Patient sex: M
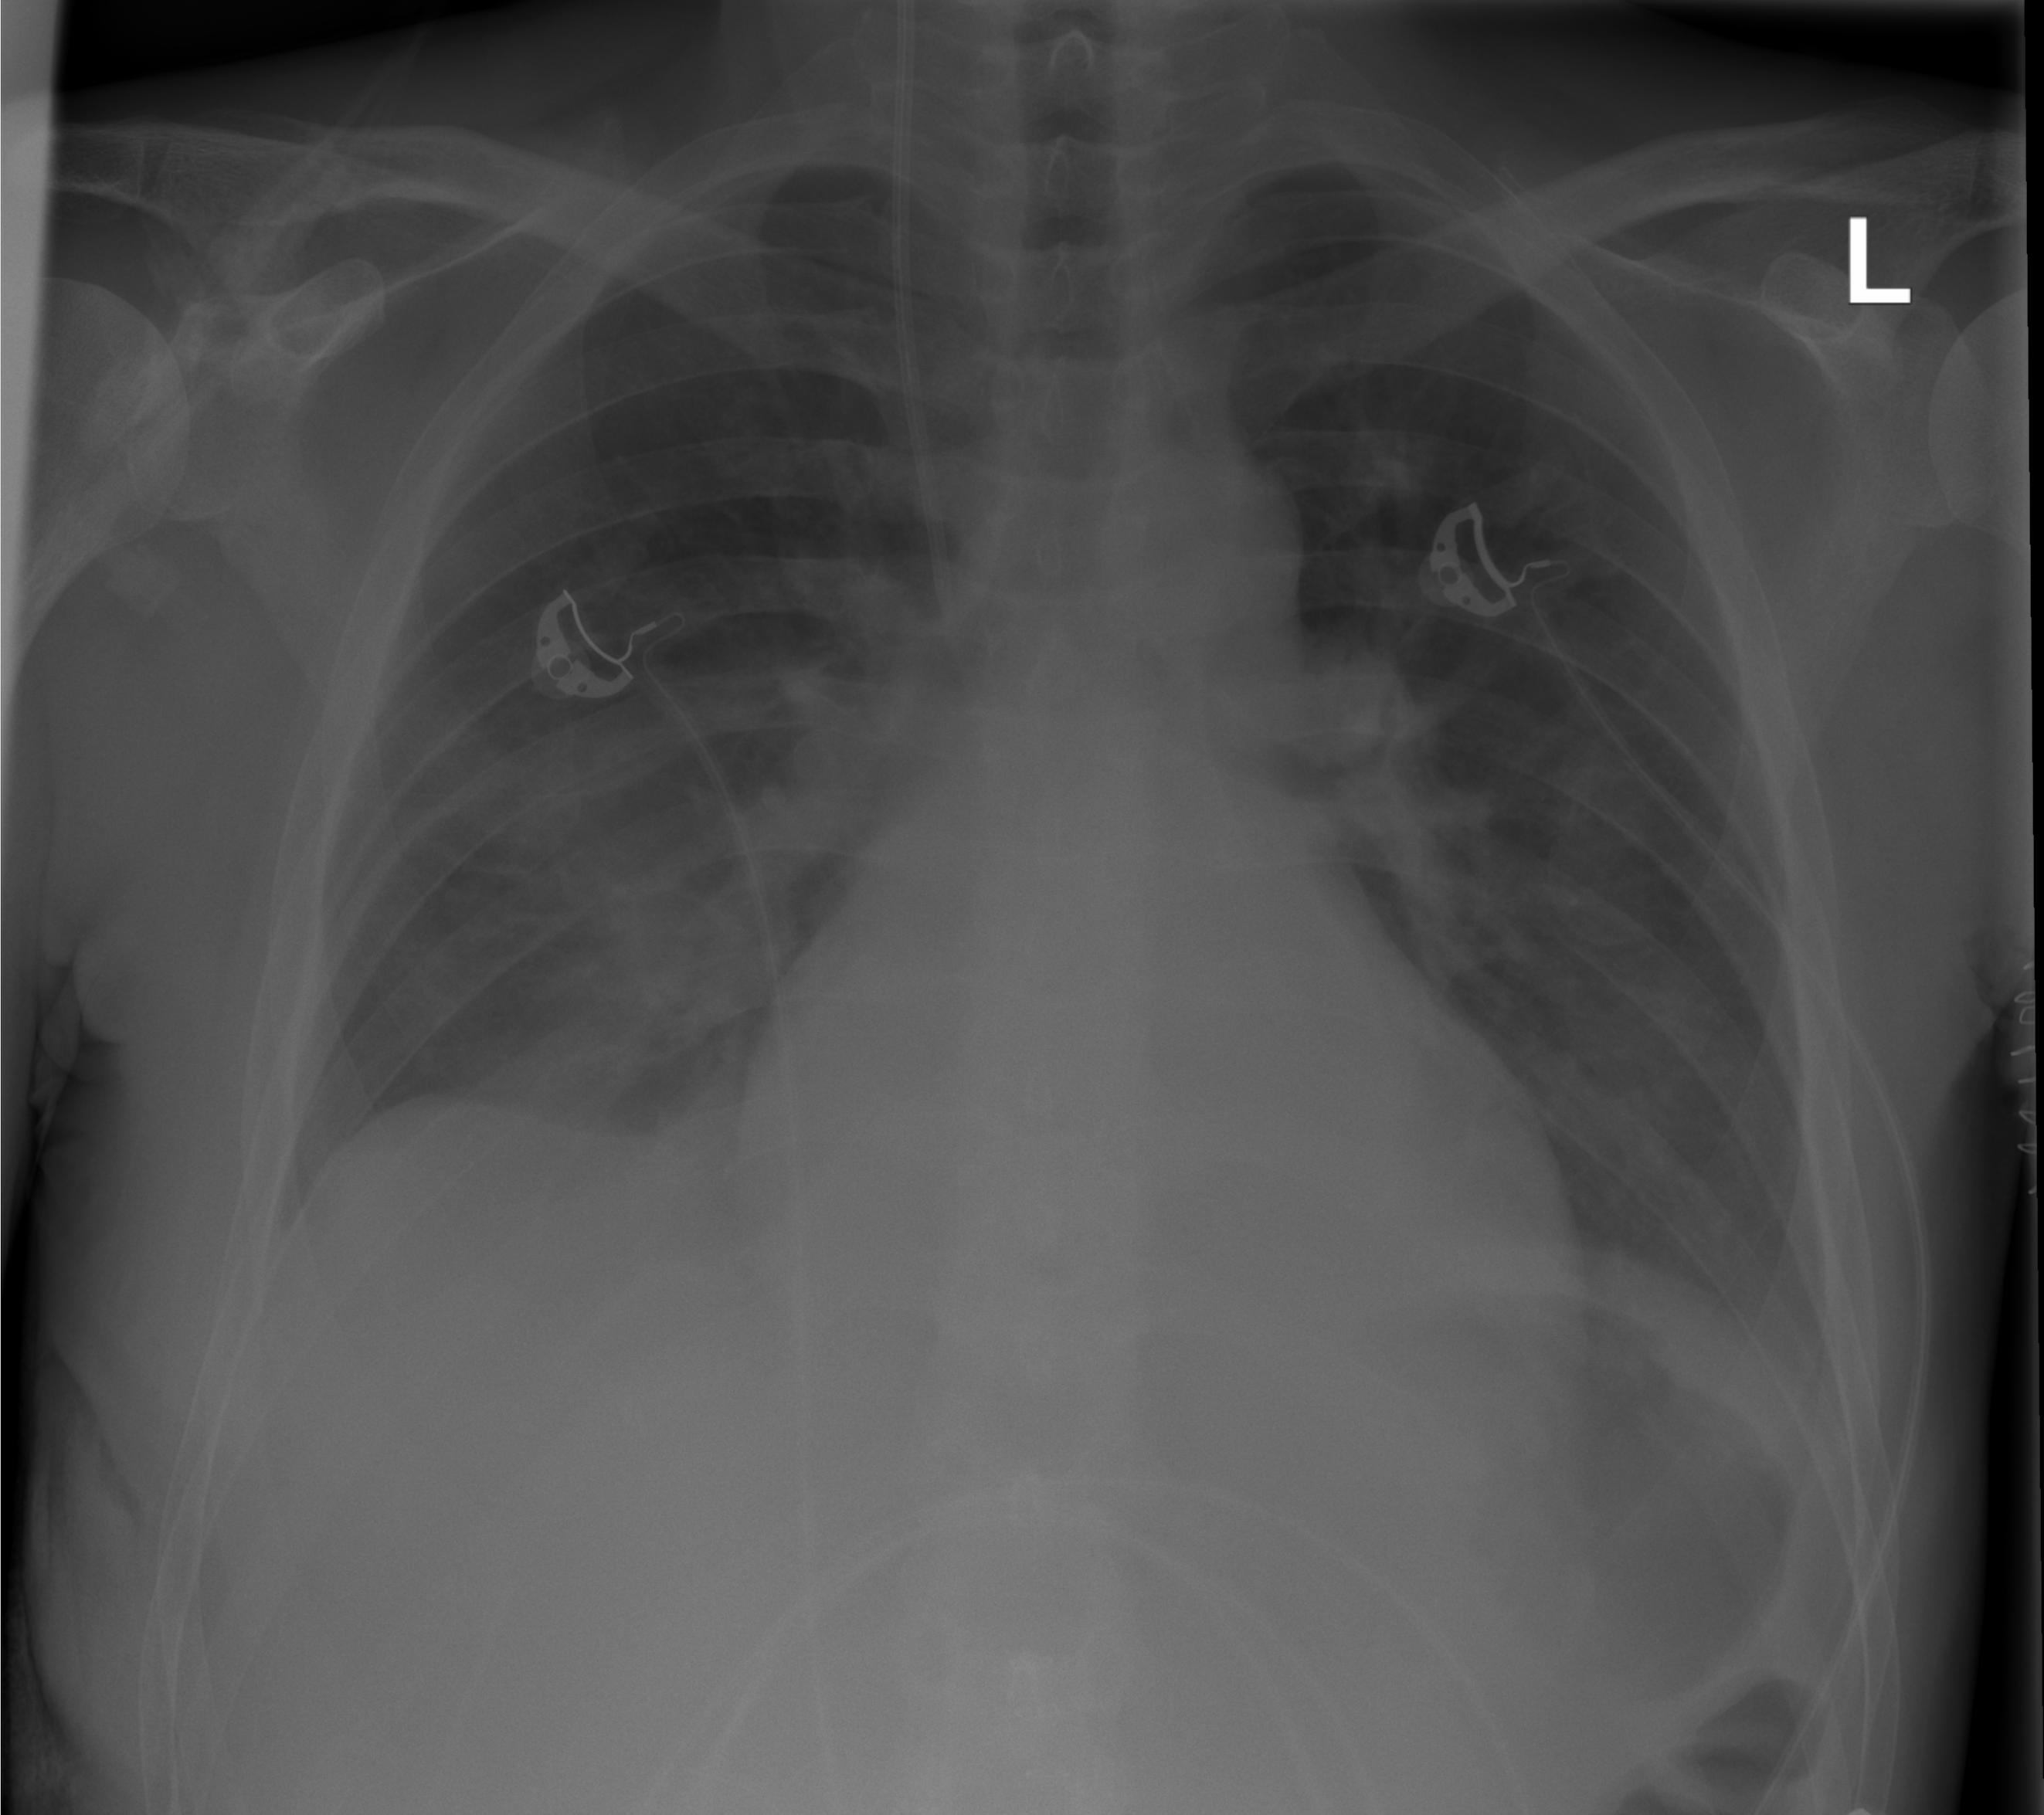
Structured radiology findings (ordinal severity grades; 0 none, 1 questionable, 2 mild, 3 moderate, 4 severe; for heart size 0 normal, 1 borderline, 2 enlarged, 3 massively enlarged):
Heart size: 2
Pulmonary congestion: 0
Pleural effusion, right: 2
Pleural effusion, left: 1
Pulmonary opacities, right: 2
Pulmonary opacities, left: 1
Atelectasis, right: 2
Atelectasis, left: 0